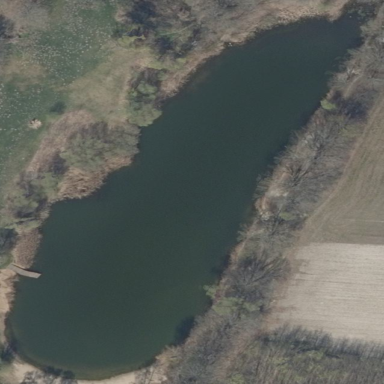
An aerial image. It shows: Pond surrounded by natural water.